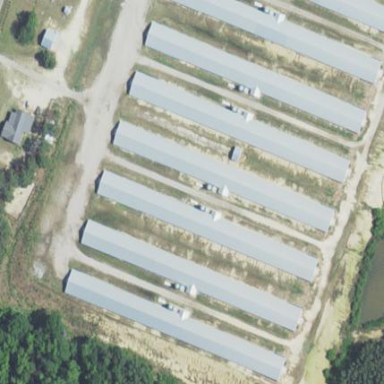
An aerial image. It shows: Farm auxiliary building.